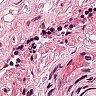
Metastatic tissue present: no